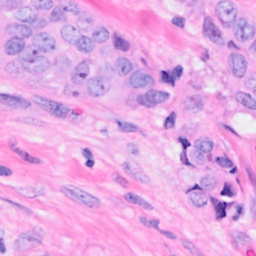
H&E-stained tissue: Breast